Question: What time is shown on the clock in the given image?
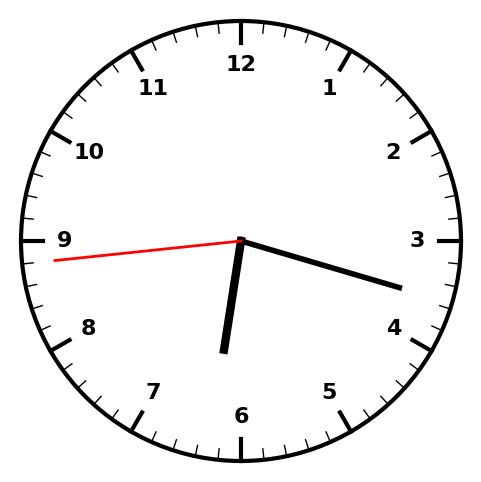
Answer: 06:17:44